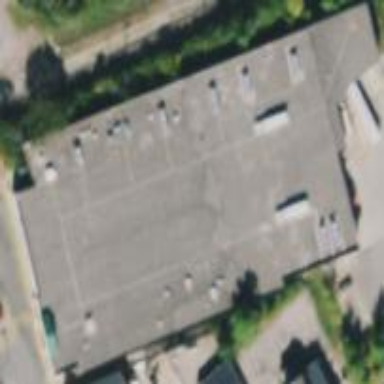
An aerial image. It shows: Building that houses supermarket.